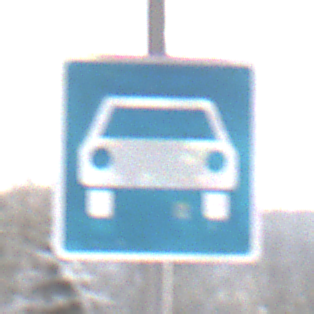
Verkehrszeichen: Kraftfahrstrasse
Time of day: MorningAfternoon
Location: Outdoor (Nature)
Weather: PartlyCloudy
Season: Winter
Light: Natural